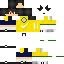
A male human skin with medium skin, wearing brown long hair dressed in a yellow tshirt and blue shorts, featuring a closed mouth.